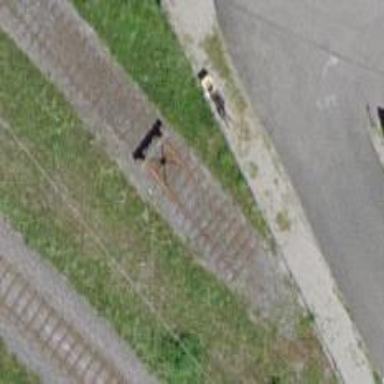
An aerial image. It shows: Railway buffer stop.